Question: Basically, I want to make something similar as Apple did with the Wi-Fi Networks settings on the iPad. Seemingly, there are static cells to turn WiFi on or off and a toggle to ask to join networks, and a dynamic part which shows the available wireless networks in another section. Any idea on how Apple did implement this? Is it just a dynamic UITableView with some fixed cells?
Or did they embed a UITableView in a static tableview cell in the static uitableview?

I tried several approaches, adding two UITableView s (one static and one dynamic) to a UITableViewController but that did not work. I tried adding a static UITableView to a UIViewController, but apparently a static UITableView needs a UITableViewController.
The only solution I came by is on <URL> but that one seems quite cumbersome to me, and might not be compatible with future versions of iOS.
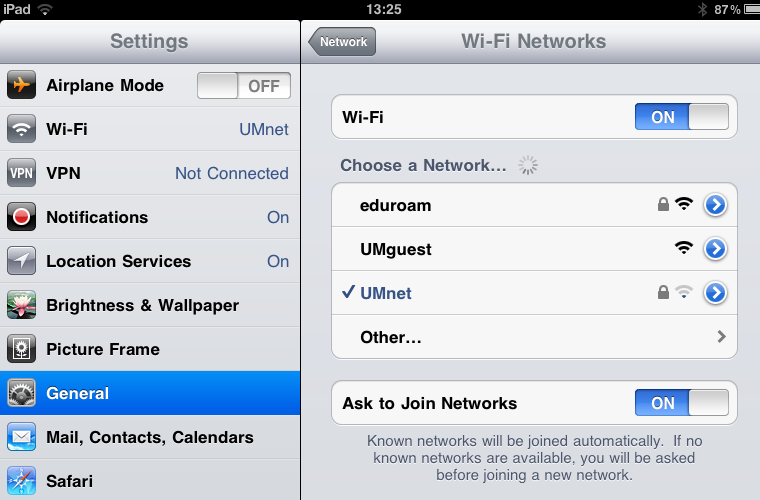
Answer: I did a project which uses pretty much the same approach, in one of its' views, there is one uitableview, with dynamic cells.
set section number = 3.
when setting row number in each section, return a fix number for fix cell(wifi on-off) and [array count] for dynamic(wifi stations).
when setting up cells, check what section uses indexPath.section, then configure your cell